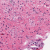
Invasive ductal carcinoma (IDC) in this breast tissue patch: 0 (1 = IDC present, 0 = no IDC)